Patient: sex M, age 57
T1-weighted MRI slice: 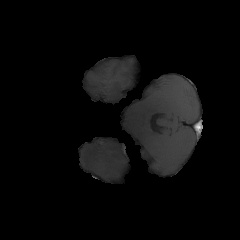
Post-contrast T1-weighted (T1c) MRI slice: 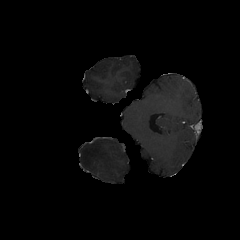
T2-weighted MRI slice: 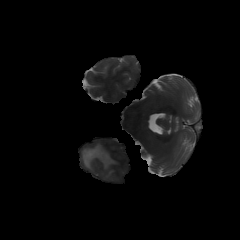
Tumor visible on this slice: yes
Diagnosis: Glioblastoma, IDH-wildtype
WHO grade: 4